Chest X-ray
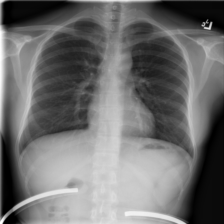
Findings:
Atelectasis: negative
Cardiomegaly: negative
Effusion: negative
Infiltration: negative
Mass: negative
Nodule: negative
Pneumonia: negative
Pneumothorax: negative
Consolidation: negative
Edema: negative
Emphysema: negative
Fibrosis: negative
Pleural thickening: negative
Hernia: negative